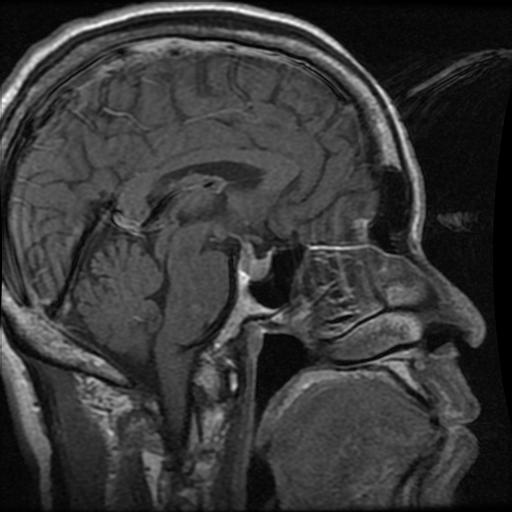
Label: pituitary